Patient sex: M
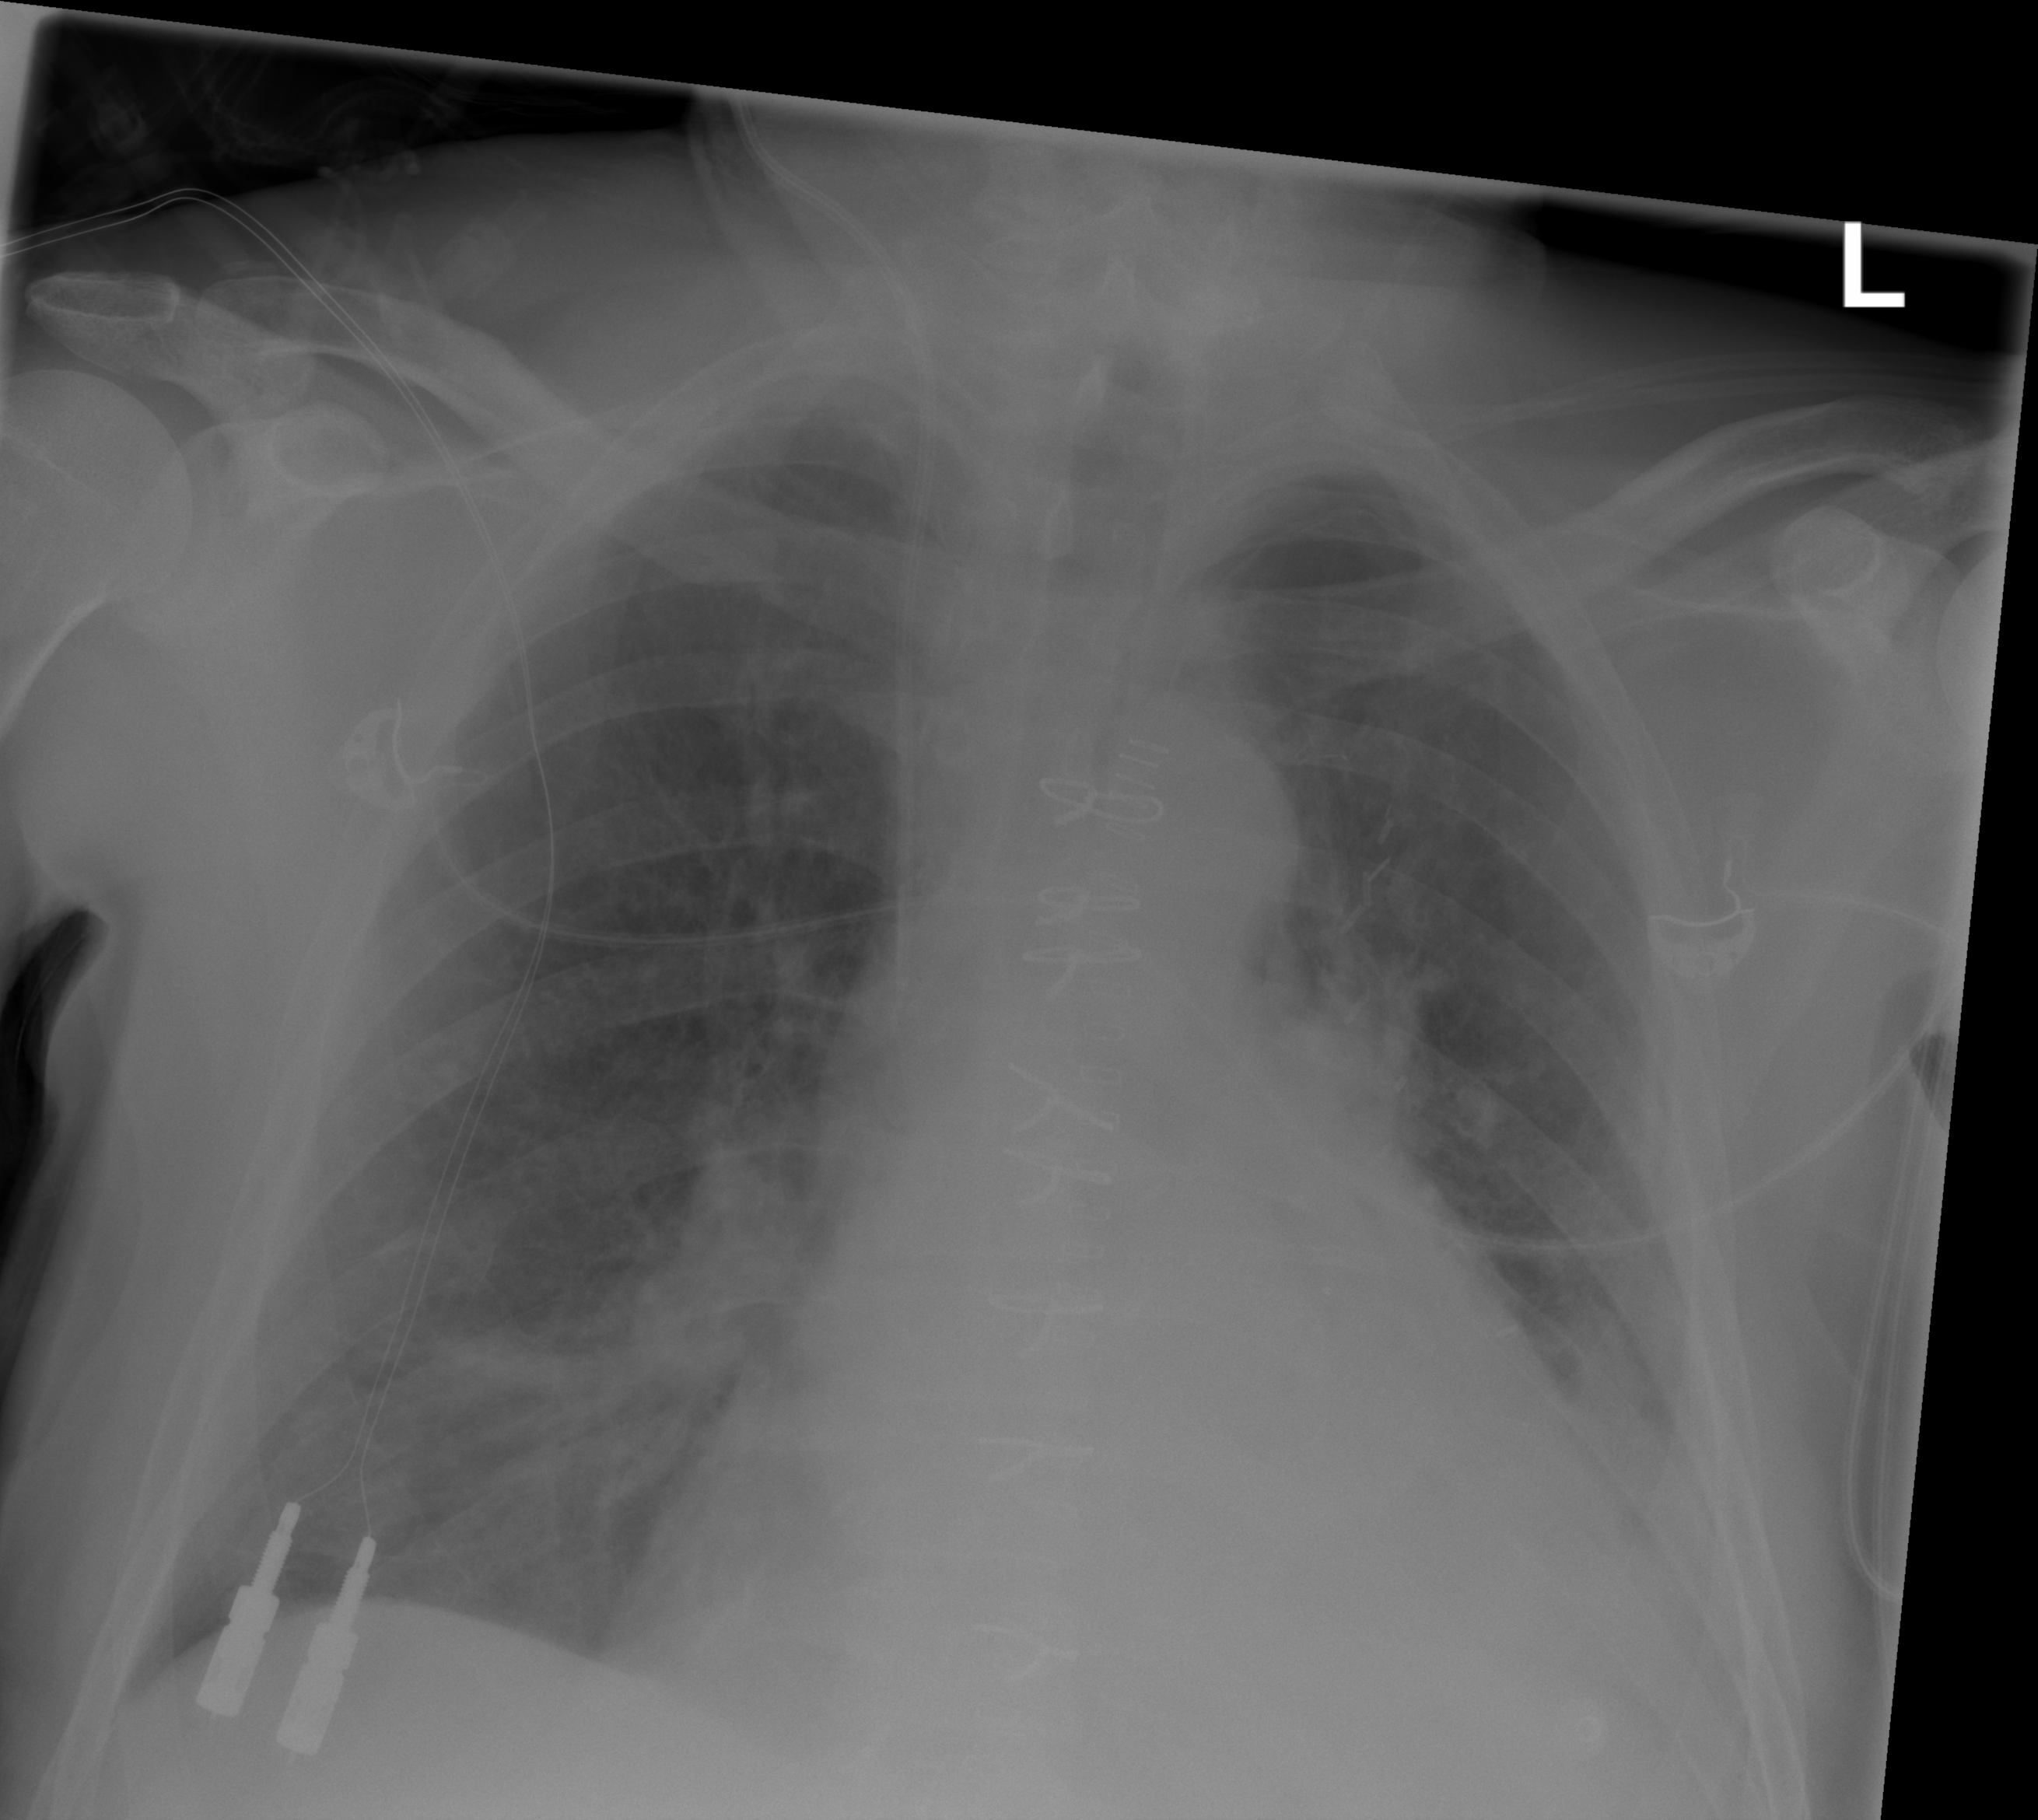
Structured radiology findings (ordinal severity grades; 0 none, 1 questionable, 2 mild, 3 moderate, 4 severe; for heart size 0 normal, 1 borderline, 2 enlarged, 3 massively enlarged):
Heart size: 3
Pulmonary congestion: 2
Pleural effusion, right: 0
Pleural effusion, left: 2
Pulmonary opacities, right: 3
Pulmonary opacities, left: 0
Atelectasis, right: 3
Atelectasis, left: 2